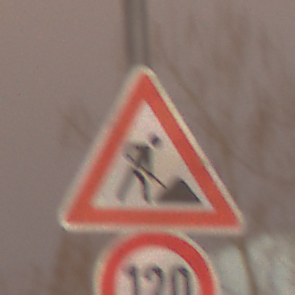
Verkehrszeichen: Arbeitsstelle
Zusatzzeichen unten: Geschwindigkeit120
Umgebung: Outdoor, Urban
Tageszeit: Night
Wetter: Overcast
Licht: Artificial
Jahreszeit: Winter
Kontrast: MediumContrast